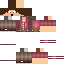
A male human skin with medium skin, wearing brown long hair dressed in a blue hoodie and black pants, featuring a closed mouth.